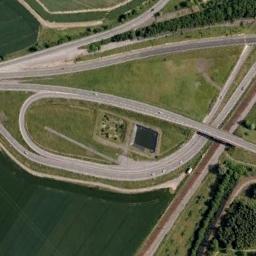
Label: overpass